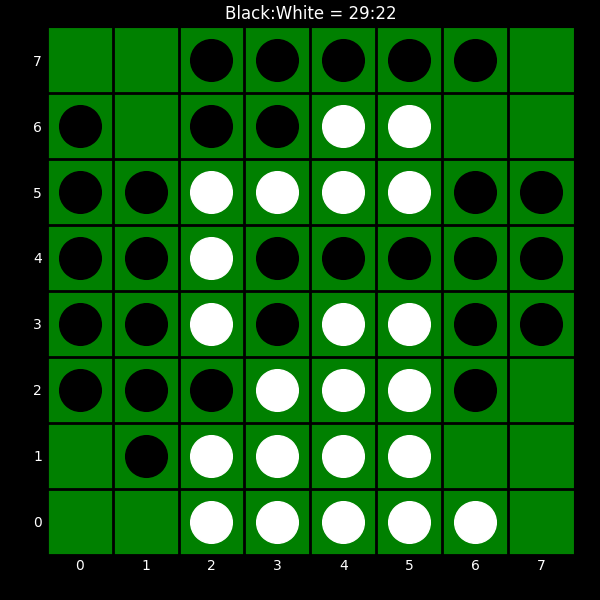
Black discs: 29
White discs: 22